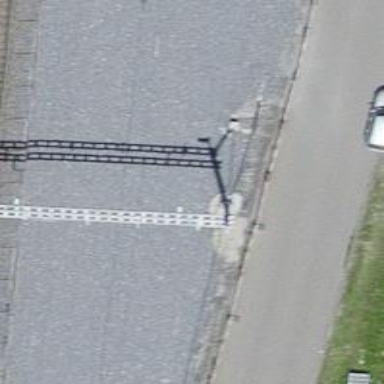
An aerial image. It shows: Railway switch.